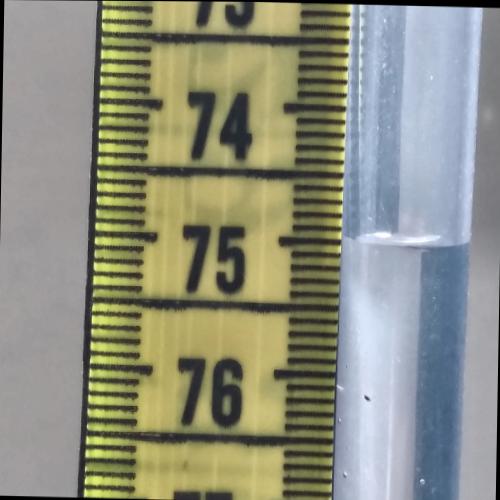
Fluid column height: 75.0 cm